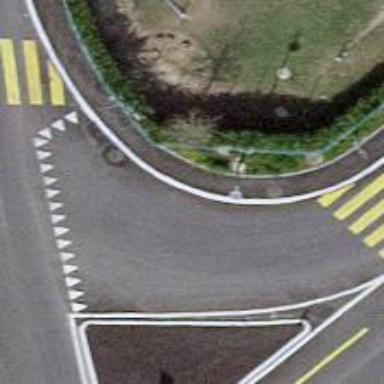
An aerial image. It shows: Asphalt sidewalk.